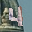
Label: 4